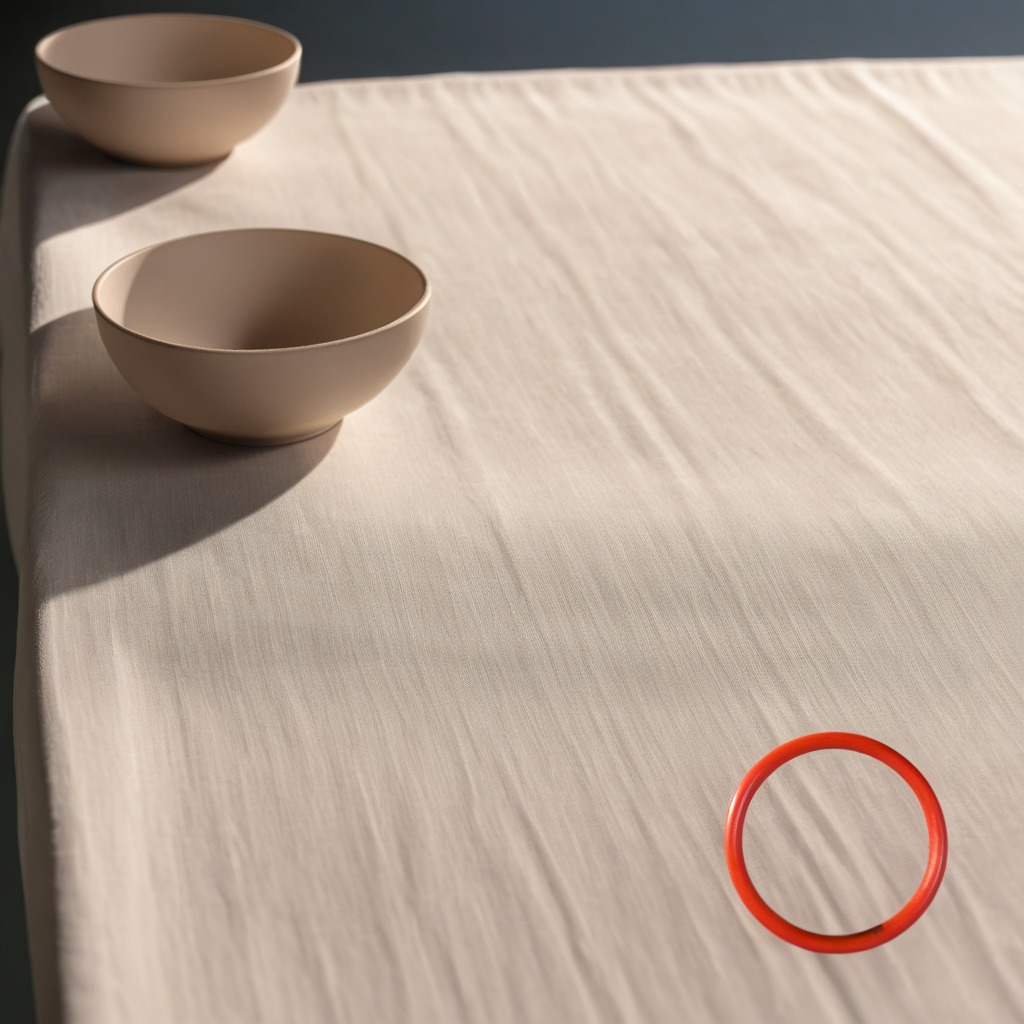
A rubber O-ring lies on the wooden table.